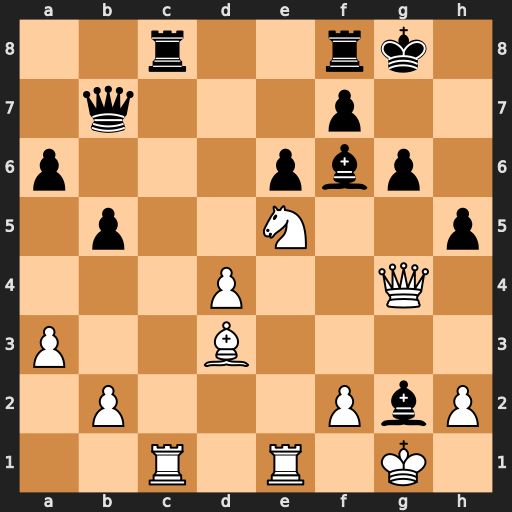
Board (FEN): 2r2rk1/1q3p2/p3pbp1/1p2N2p/3P2Q1/P2B4/1P3PbP/2R1R1K1
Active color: w
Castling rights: -
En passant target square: -
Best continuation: Qxg2 Qxg2+ Kxg2 Rxc1 Rxc1